Field crop: tomato
Growth stage: 1
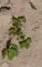
Species: portulaca